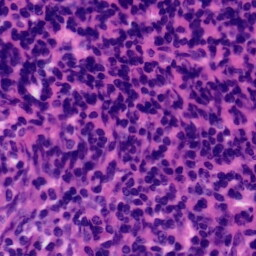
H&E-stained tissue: Tonsil